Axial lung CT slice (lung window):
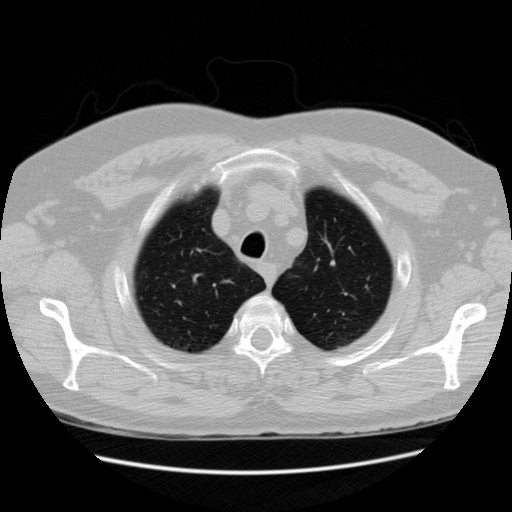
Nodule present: no